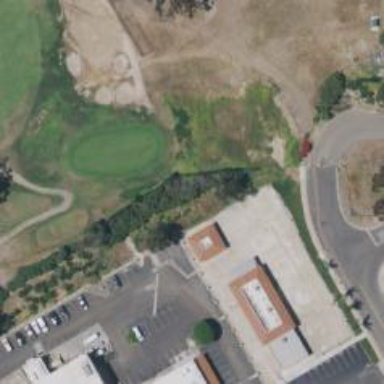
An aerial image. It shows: Area of rough grass used for golf.